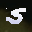
Label: 5